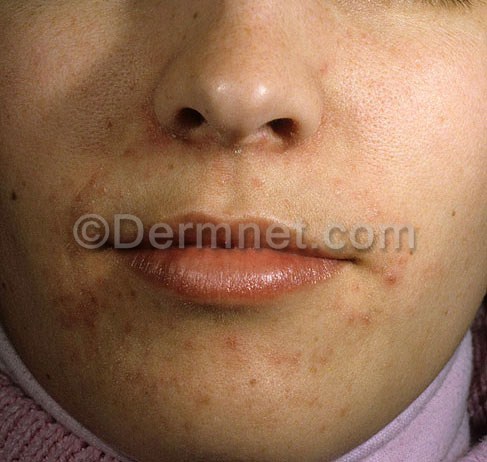
Disease: Acne and Rosacea Photos